Interaction volume radius: 5 \u00c5
Interaction volume height: 30 \u00c5
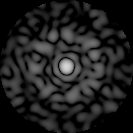
Disorder parameter: 0.7889